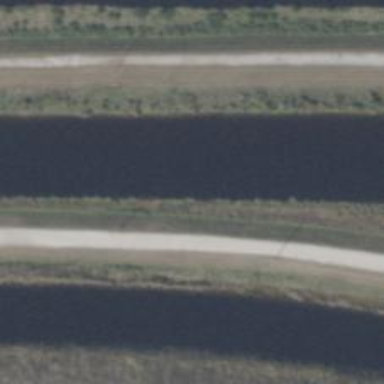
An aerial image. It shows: Track with embankment.